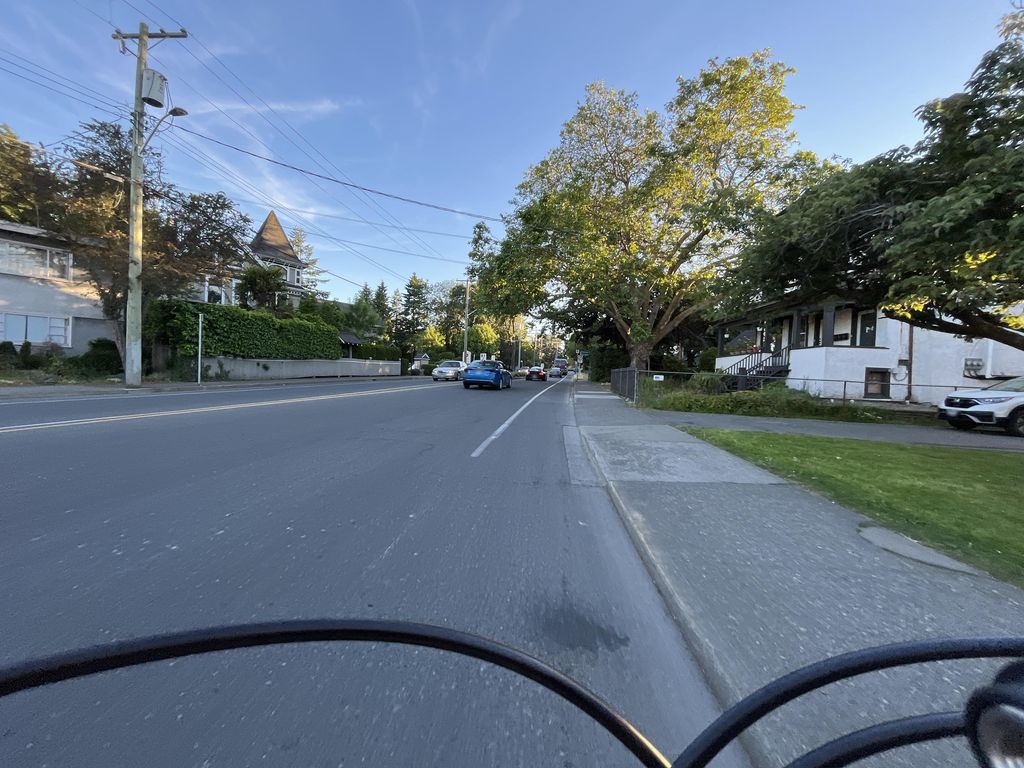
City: victoria